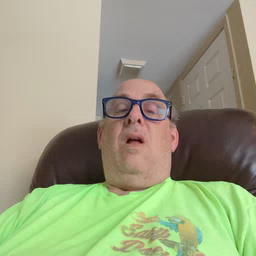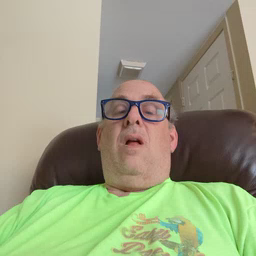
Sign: fish